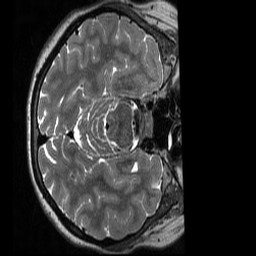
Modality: T2w
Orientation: axial
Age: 19
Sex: female